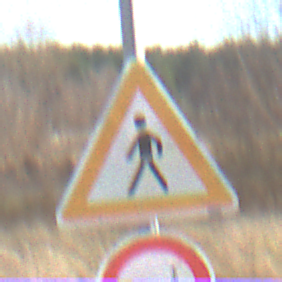
Verkehrszeichen: FussgaengerRechts
Zusatzzeichen unten: VerbotUeberholenEinspurigeFahrzeuge
Umgebung: Outdoor, Nature
Tageszeit: MorningAfternoon
Wetter: PartlyCloudy
Licht: Natural
Jahreszeit: NotSpecified
Kontrast: HighContrast